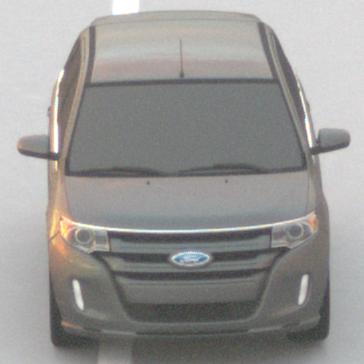
Make: Ford
Model: Edge
Detailed model: Gen. 1 Facelift
Model produced from: 2010
Model produced until: 2015
Doors: 5
Color: gray
Road condition: dry road
Daytime: sunrise or sunset
Contrast: medium contrast